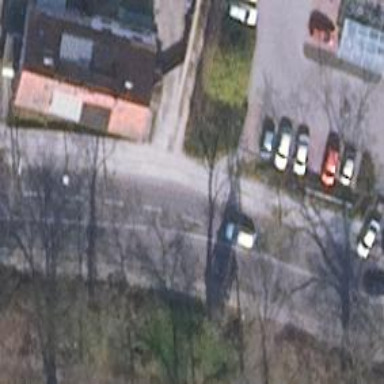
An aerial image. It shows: Primary highway with asphalt surface. There are sidewalks on both sides and designated cycle lane.